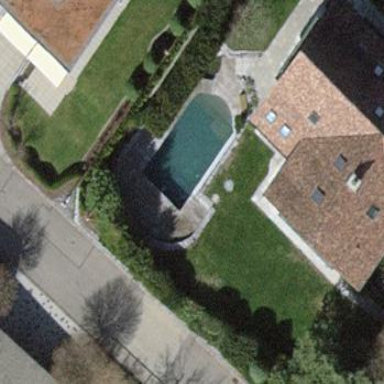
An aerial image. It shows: Swimming pool located in leisure land.